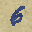
Label: 6